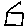
Label: house